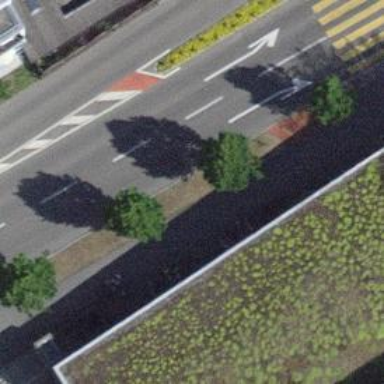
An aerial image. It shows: Bicycle parking area with wall loops for securing bikes.